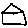
Label: house